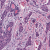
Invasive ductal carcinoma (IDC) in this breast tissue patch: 1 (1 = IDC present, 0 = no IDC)